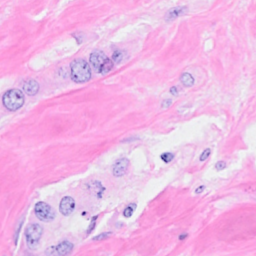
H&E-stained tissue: Breast